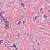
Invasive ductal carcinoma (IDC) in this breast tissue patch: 1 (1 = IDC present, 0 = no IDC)